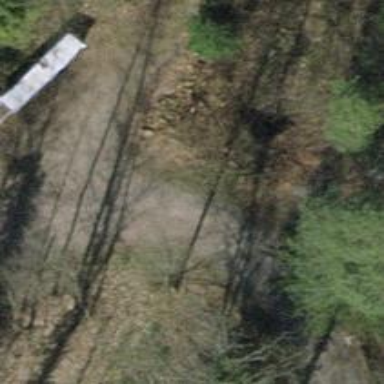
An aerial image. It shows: Track with compacted grade 2 surface.